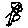
Label: flower